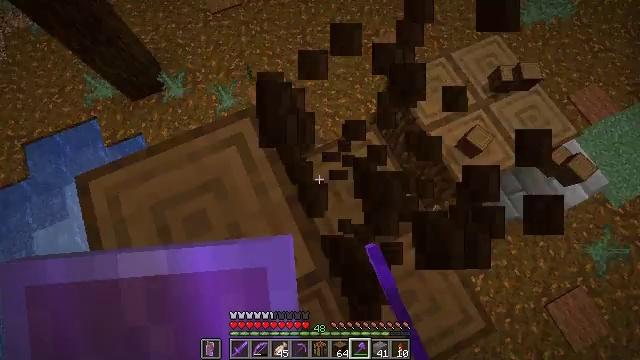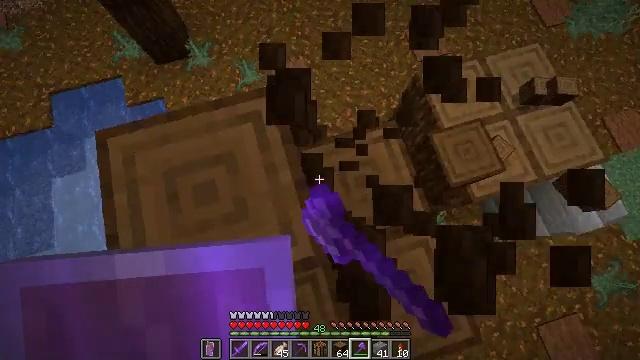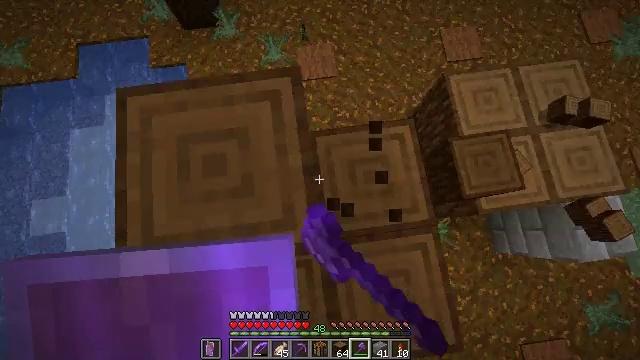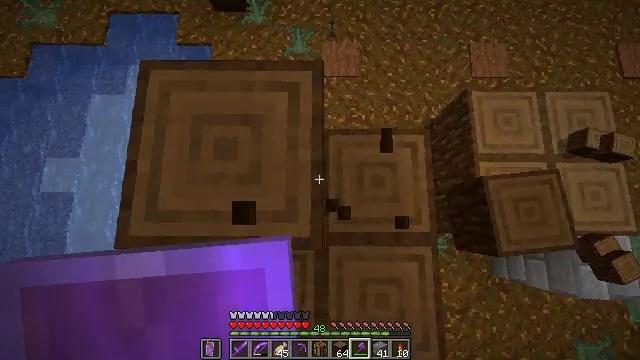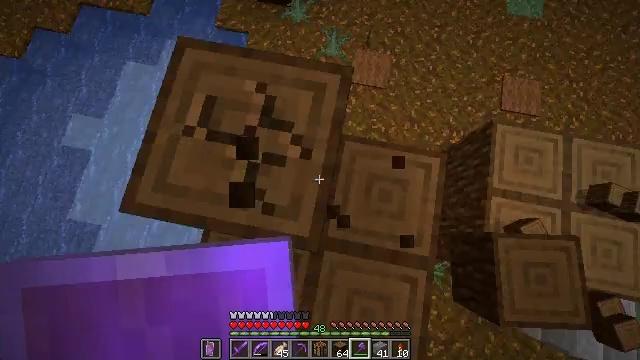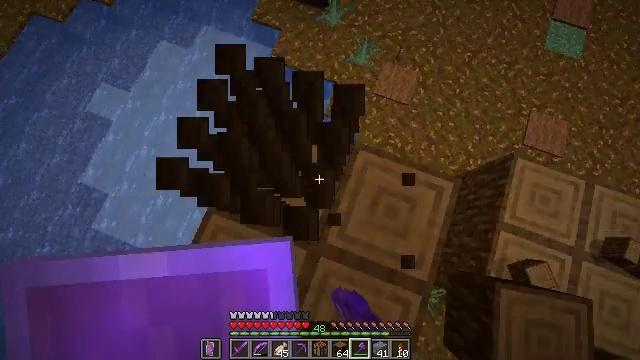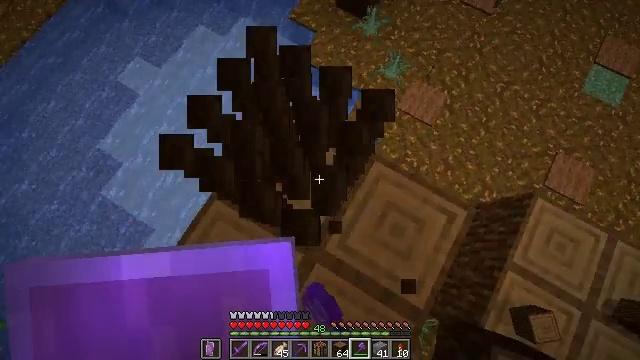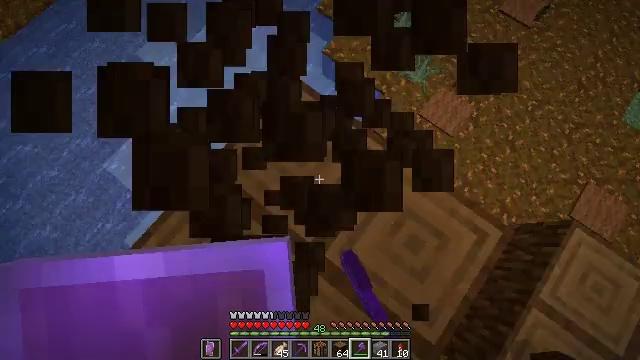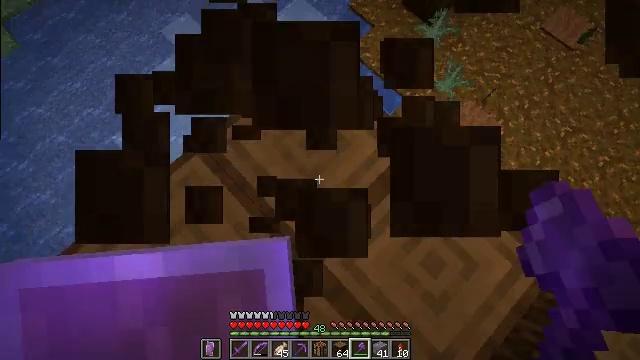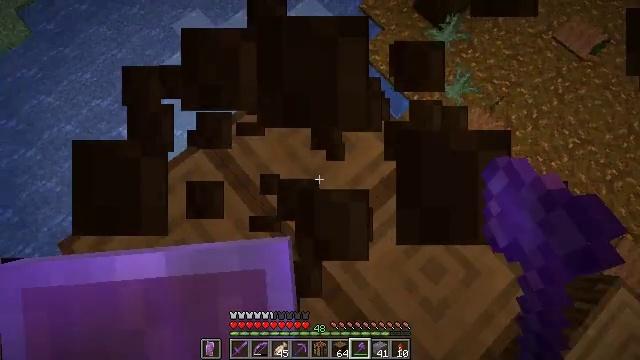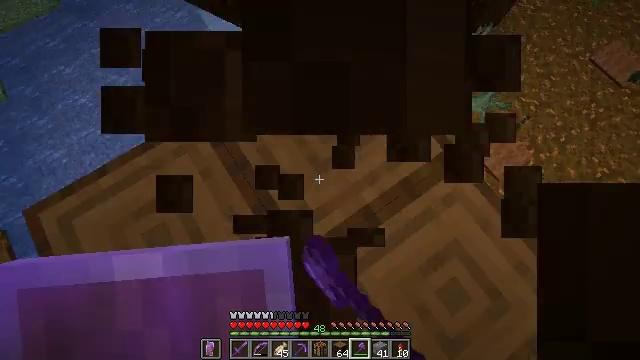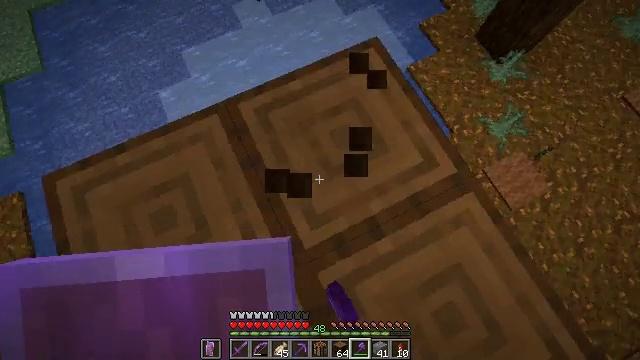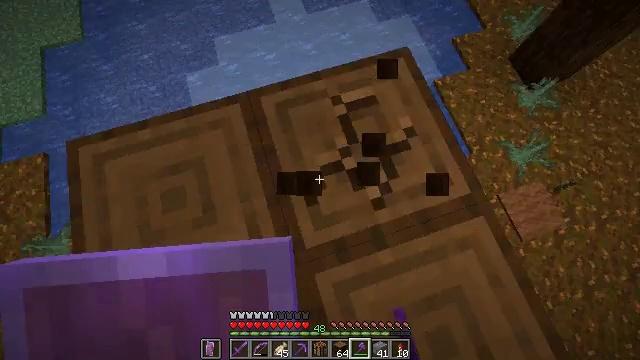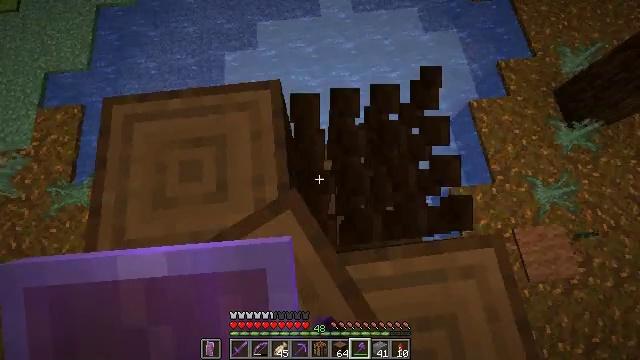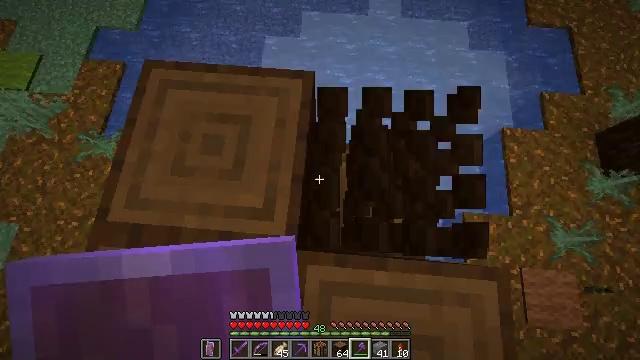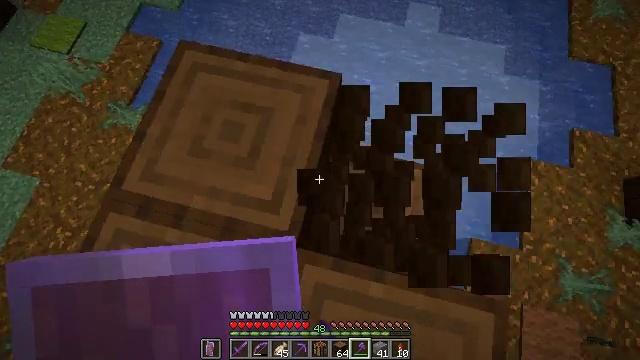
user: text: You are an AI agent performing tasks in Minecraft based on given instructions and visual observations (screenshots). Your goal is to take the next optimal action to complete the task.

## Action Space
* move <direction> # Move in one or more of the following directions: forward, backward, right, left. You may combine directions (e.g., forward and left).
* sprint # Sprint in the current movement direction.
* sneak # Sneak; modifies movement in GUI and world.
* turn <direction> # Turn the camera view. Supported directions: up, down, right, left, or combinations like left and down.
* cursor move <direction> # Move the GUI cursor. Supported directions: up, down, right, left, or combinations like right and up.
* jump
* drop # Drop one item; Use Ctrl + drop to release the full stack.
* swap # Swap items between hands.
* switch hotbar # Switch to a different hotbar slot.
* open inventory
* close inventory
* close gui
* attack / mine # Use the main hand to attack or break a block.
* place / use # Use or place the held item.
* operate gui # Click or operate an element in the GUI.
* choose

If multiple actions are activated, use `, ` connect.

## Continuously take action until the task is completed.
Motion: motion action
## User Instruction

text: Harvest the spruce log from a tree trunk.
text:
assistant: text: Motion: sneak, turn left and down, attack / mine
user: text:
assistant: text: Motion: sneak, turn left and down, attack / mine
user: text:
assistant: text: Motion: sneak, turn left, attack / mine
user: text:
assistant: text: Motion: sneak, turn left, attack / mine
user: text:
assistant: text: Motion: sneak, turn left and up, attack / mine
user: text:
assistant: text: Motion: sneak, turn left and up, attack / mine
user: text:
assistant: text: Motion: sneak, turn left, attack / mine
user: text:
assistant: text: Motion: sneak, turn left, attack / mine
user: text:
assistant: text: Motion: sneak, turn left, attack / mine
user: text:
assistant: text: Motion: sneak, turn left, attack / mine
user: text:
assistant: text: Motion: sneak, turn left, attack / mine
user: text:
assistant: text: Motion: sneak, turn left, attack / mine
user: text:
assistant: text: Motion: sneak, turn left, attack / mine
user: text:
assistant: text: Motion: sneak, turn left, attack / mine
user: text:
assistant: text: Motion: sneak, turn left, attack / mine
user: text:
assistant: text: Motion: sneak, turn left, attack / mine
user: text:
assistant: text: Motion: sneak, turn left and up, attack / mine
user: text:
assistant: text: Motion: sneak, turn left, attack / mine
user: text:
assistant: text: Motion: sneak, turn left, attack / mine
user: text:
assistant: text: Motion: sneak, turn left, attack / mine
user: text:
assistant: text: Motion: sneak, turn left, attack / mine
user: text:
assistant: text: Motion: sneak, turn left, attack / mine
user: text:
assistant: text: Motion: sneak, turn left, attack / mine
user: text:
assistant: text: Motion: sneak, turn left, attack / mine
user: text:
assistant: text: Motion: sneak, turn left, attack / mine
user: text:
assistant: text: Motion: sneak, turn left, attack / mine
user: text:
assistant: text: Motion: sneak, turn left, attack / mine
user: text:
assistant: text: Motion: sneak, turn left and up, attack / mine
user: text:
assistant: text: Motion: sneak, turn left and up, attack / mine
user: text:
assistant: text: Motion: sneak, turn left, attack / mine